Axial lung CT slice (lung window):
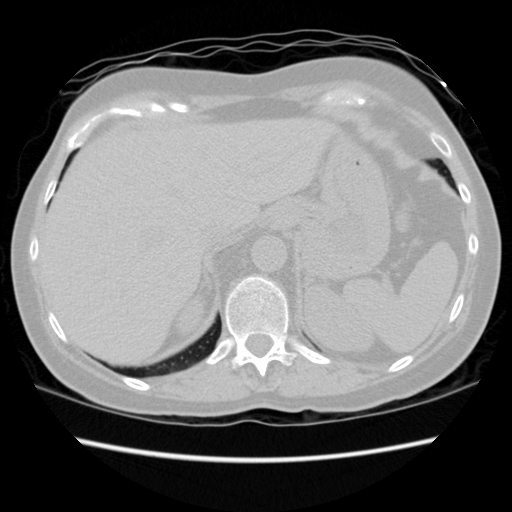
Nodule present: no